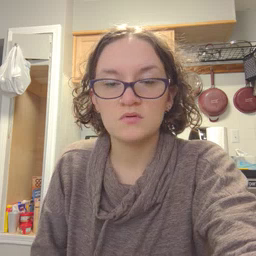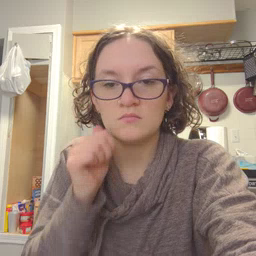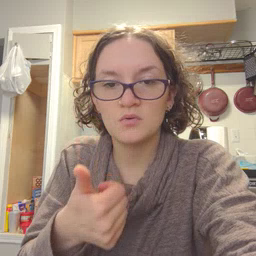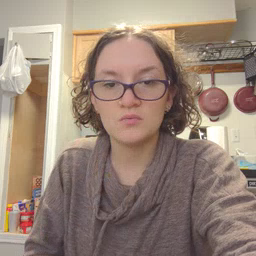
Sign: tomorrow